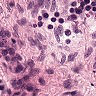
Metastatic tissue present: no